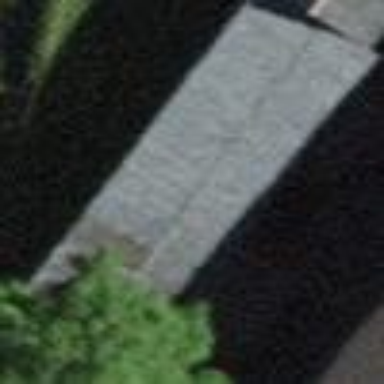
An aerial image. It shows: View of roof of building.